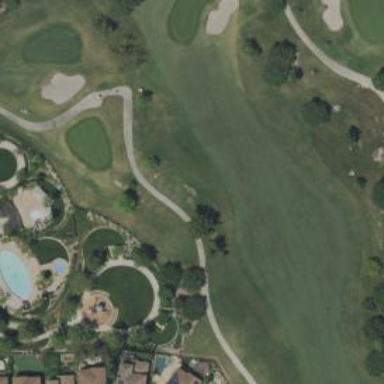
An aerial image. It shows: Tree on the golf course.